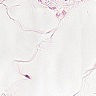
Metastatic tissue present: no